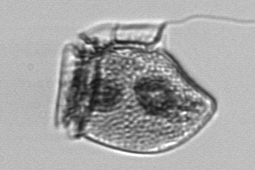
Label: Dinophysis_norvegica